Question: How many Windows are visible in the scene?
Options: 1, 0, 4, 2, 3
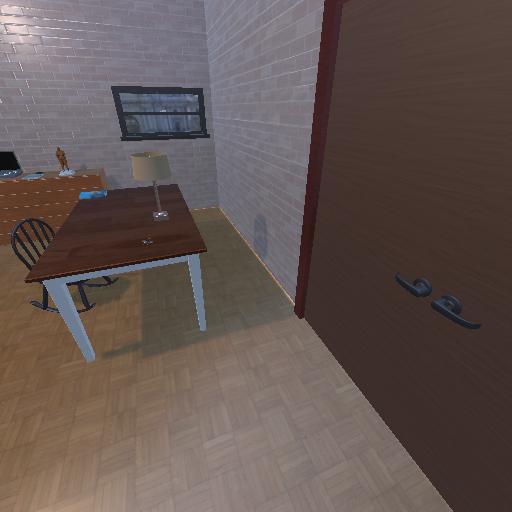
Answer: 1